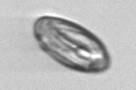
Label: Katodinium_or_Torodinium